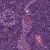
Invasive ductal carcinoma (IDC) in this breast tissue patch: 0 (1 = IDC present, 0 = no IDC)